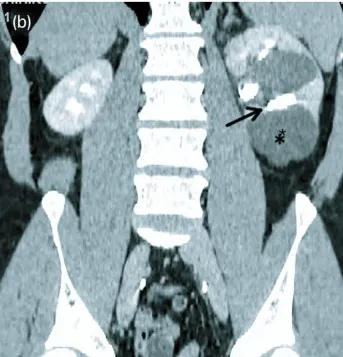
(b) Contrast-enhanced CT-KUB in the delayed phase. The left lower calyx (arrow) is adjacent to a renal cyst.
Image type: radiology (ct)